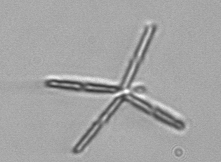
Label: Thalassionema